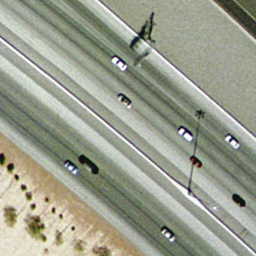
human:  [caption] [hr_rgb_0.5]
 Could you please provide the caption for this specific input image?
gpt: There are two straight freeways closed together .

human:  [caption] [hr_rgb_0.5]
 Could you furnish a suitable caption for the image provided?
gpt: Two straight freeways closed to each other .

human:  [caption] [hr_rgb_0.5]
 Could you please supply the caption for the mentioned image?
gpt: There are two straight freeways with some cars on the roads .

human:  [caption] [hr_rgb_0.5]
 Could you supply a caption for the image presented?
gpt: Two straight freeways with some cars on them .

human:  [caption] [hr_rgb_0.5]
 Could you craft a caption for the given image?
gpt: Two straight freeways closed to each other with some cars on them .